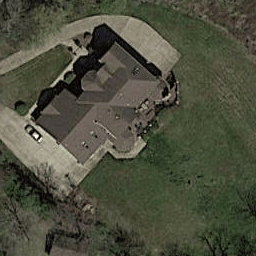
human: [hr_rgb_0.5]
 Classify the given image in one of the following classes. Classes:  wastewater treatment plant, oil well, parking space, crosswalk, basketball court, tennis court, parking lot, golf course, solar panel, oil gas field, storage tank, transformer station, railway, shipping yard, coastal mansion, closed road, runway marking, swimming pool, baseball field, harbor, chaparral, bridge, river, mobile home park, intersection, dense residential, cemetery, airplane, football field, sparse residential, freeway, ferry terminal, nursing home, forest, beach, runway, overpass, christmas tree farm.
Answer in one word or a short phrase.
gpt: sparse residential